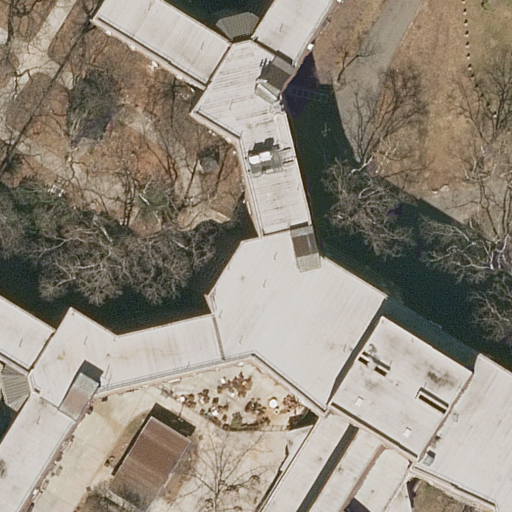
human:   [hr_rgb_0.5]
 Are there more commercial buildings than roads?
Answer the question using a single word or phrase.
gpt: no

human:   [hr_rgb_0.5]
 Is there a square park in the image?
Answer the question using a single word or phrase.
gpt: no

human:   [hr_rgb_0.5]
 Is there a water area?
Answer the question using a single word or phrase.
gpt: no

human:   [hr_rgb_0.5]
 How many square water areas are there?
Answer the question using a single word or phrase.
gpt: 0

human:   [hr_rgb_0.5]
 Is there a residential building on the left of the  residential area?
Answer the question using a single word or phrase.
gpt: yes

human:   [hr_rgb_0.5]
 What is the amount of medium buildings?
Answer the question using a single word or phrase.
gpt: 1

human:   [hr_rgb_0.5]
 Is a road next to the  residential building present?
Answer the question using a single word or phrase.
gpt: yes

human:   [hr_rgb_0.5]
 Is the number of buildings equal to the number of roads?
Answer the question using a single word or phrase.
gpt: yes

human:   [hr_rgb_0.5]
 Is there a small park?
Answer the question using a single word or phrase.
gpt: no

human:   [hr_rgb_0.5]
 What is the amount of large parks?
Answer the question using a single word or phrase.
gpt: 1

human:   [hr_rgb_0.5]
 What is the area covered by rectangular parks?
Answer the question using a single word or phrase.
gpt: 0m2

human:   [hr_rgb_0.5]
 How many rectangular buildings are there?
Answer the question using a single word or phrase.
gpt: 1

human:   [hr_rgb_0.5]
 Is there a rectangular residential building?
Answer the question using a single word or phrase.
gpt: yes

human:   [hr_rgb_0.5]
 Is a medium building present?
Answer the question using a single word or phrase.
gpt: yes

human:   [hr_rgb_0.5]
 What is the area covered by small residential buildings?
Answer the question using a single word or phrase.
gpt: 0m2

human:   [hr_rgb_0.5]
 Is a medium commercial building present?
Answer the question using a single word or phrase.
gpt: no

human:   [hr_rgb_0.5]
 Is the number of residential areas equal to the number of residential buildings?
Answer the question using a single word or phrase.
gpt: yes

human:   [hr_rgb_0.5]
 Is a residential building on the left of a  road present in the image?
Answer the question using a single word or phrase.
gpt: yes

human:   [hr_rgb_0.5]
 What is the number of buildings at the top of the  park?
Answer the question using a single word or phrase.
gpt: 0

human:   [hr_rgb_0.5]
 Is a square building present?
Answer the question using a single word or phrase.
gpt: no

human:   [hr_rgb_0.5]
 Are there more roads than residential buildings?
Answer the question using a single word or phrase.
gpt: yes

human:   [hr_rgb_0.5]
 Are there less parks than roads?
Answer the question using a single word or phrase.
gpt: yes

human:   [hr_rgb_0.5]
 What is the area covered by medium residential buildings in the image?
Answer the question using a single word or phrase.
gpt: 157m2

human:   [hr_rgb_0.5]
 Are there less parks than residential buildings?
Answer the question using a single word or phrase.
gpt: no

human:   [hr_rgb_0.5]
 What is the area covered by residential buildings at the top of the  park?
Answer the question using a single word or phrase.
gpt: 0m2

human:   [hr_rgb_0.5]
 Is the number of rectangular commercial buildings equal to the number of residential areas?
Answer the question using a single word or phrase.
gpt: no

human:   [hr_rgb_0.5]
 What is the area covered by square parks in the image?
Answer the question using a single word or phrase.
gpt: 0m2

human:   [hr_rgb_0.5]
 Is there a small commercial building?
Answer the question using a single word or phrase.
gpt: no

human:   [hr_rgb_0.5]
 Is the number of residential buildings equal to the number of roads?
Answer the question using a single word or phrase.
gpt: no

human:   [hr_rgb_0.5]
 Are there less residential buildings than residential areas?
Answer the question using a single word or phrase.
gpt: no

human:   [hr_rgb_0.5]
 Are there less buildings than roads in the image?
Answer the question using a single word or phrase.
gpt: no

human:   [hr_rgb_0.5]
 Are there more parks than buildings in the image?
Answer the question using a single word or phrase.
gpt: no

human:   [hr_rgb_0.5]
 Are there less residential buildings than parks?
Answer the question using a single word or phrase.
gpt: no

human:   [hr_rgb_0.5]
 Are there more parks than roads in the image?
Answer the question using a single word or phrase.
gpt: no

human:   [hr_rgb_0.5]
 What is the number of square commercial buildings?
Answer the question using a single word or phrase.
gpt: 0

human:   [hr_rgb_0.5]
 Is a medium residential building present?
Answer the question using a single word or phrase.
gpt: yes